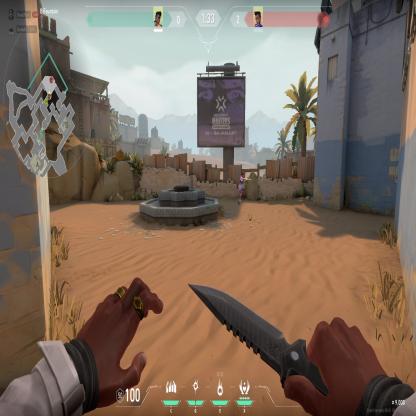
Label: enemy